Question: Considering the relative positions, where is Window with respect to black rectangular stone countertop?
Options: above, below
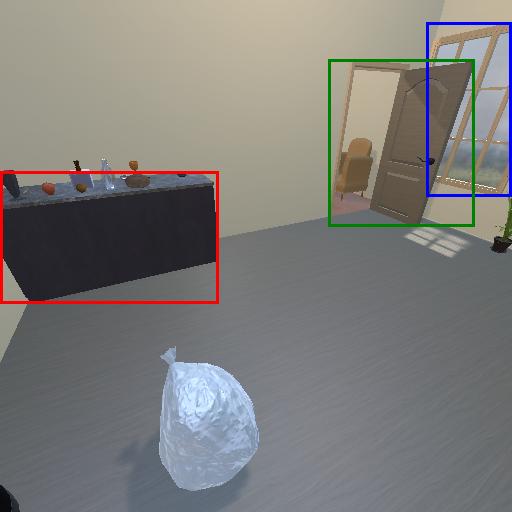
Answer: above